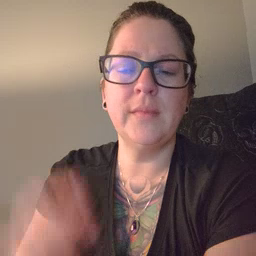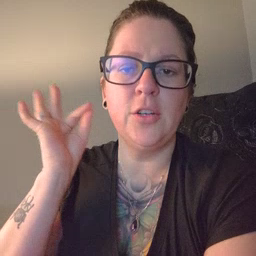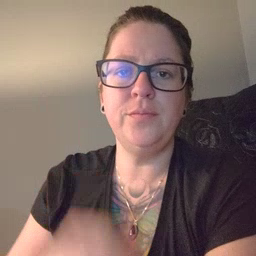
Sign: hair